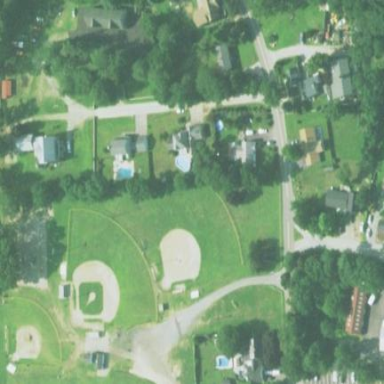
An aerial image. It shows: Softball pitch for baseball enthusiasts.